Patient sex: M
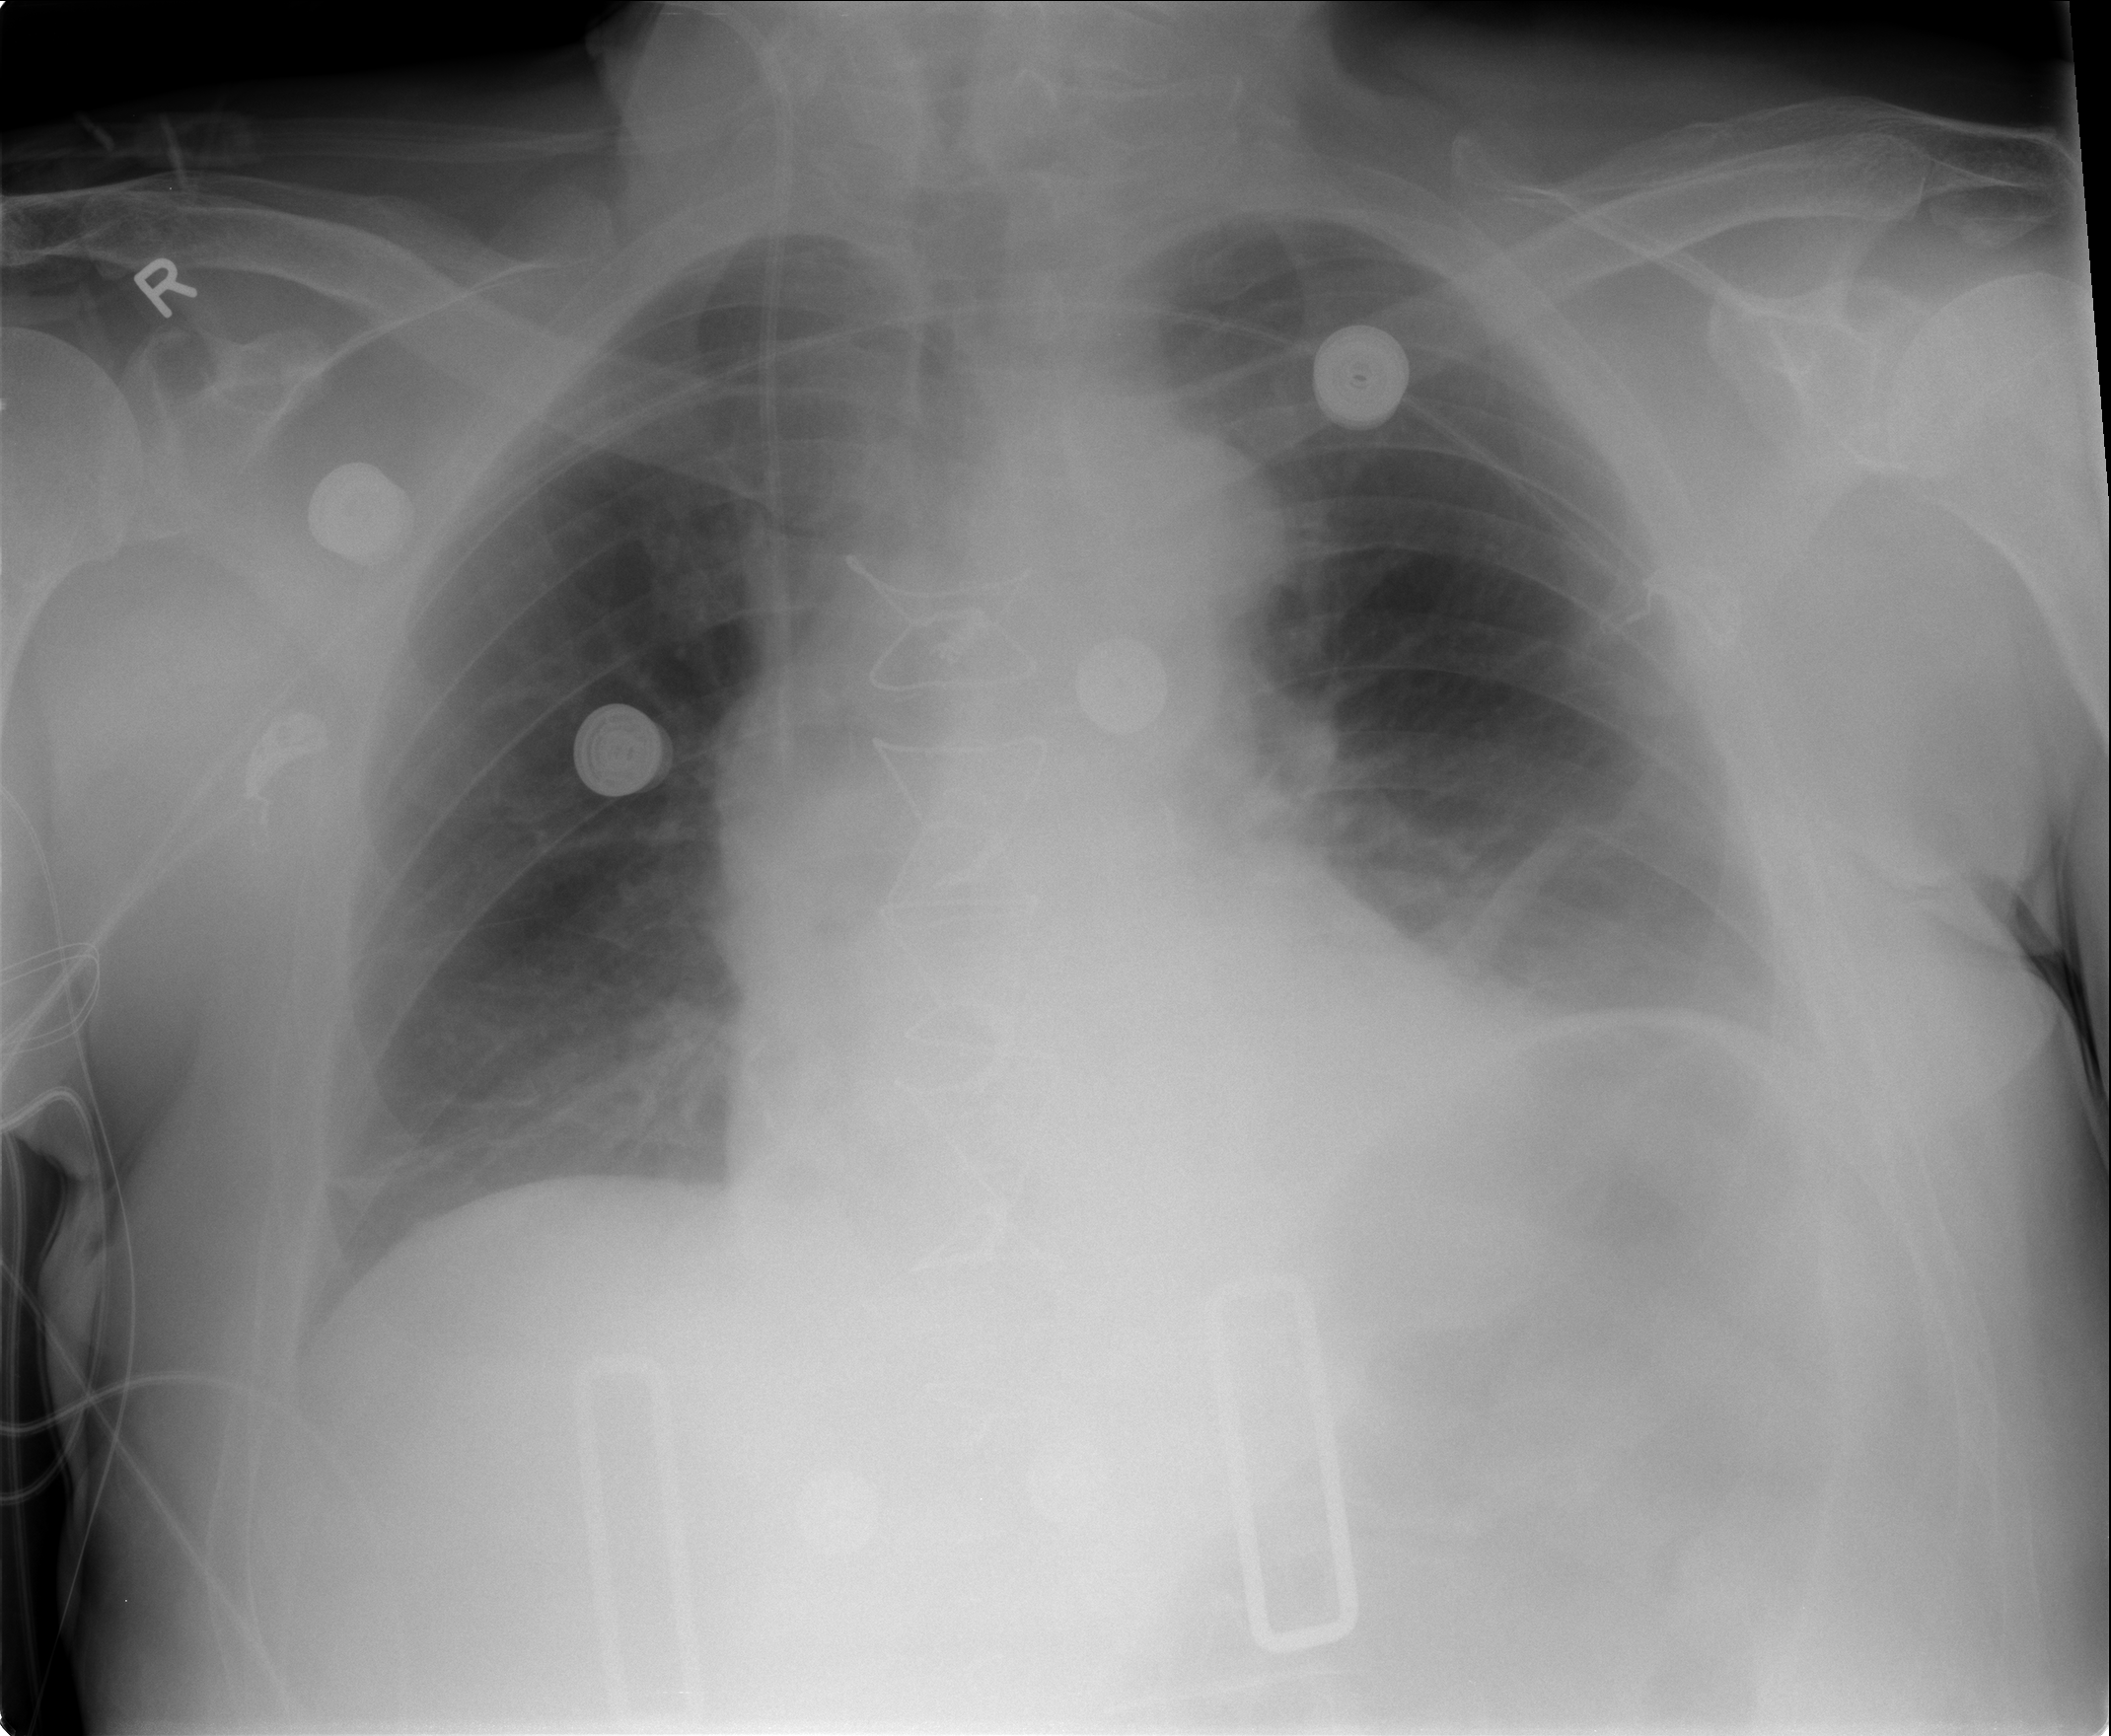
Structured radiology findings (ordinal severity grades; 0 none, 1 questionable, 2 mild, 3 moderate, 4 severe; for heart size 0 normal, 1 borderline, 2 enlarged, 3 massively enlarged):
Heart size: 0
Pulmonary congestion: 0
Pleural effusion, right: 0
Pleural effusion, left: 1
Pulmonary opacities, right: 0
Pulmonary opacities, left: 0
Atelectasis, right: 2
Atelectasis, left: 2